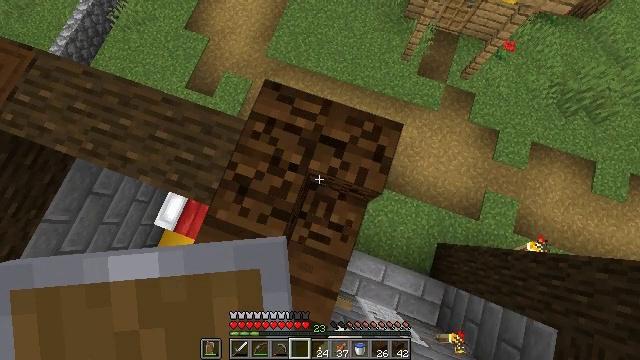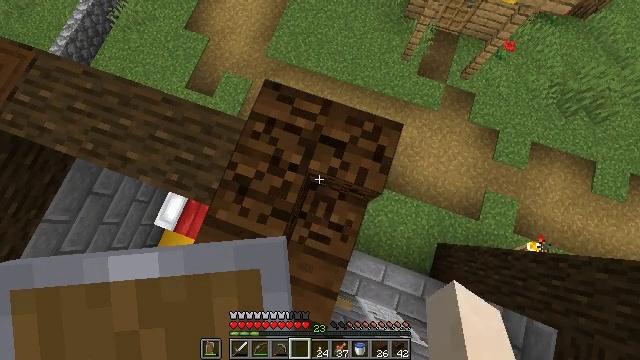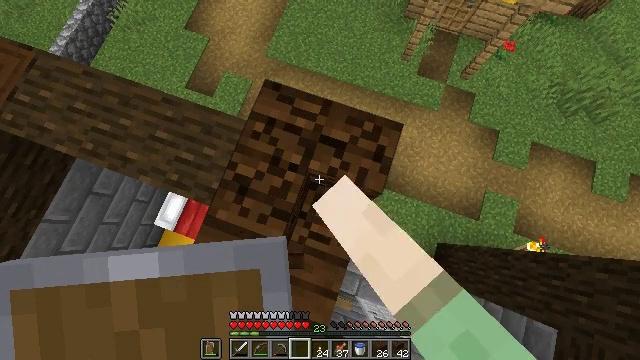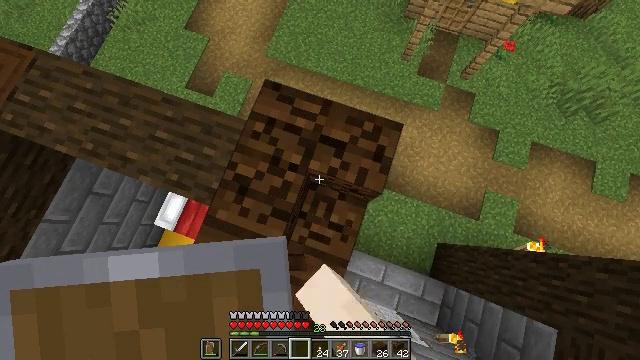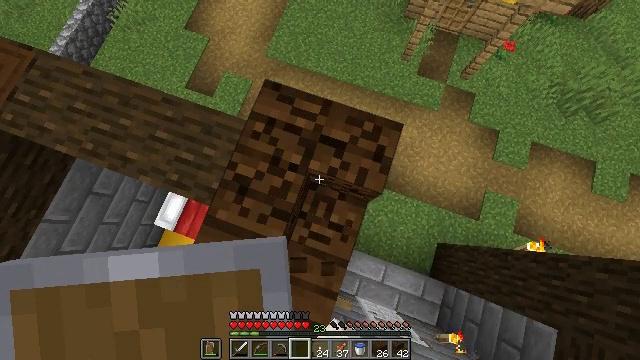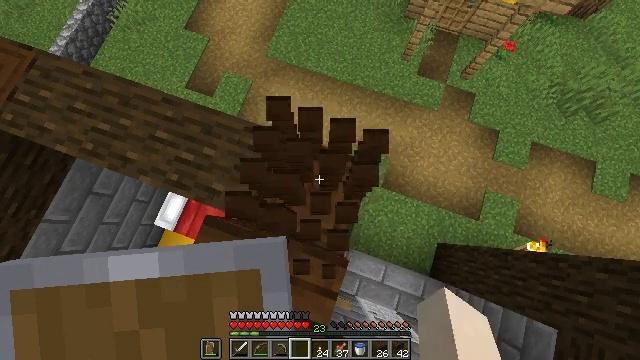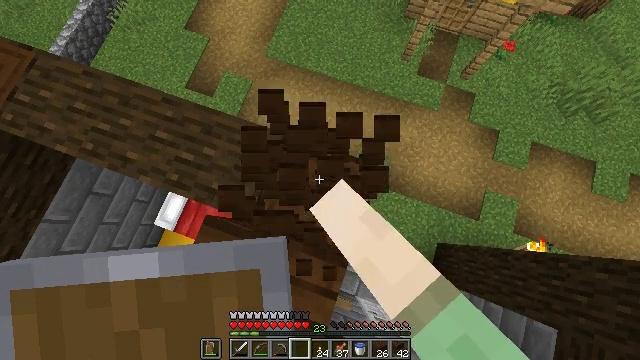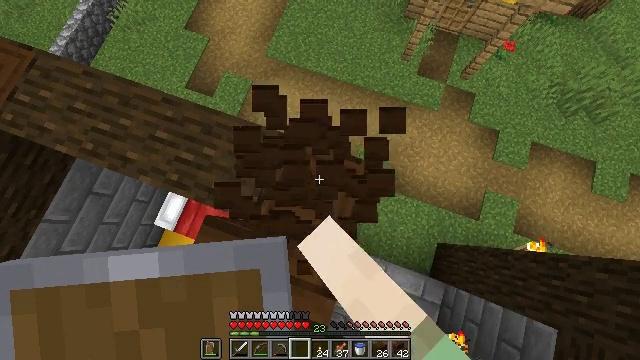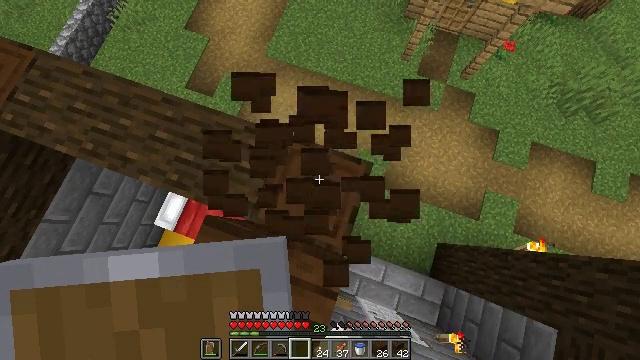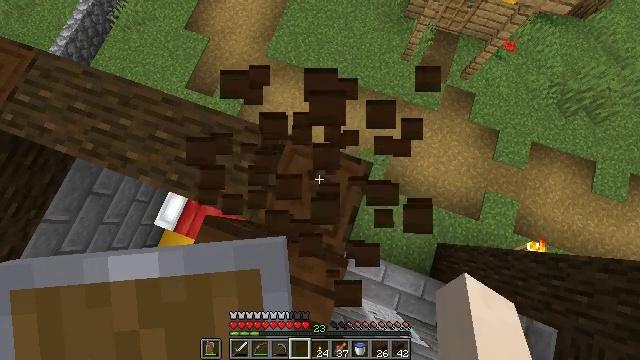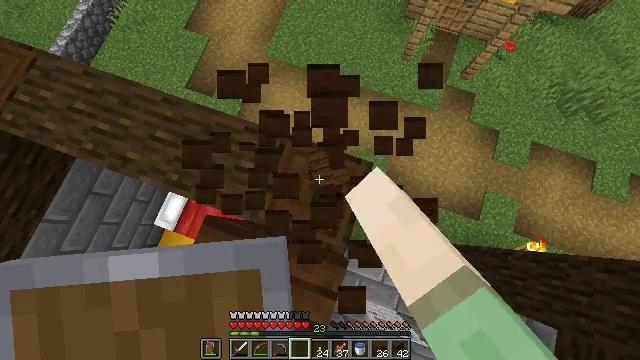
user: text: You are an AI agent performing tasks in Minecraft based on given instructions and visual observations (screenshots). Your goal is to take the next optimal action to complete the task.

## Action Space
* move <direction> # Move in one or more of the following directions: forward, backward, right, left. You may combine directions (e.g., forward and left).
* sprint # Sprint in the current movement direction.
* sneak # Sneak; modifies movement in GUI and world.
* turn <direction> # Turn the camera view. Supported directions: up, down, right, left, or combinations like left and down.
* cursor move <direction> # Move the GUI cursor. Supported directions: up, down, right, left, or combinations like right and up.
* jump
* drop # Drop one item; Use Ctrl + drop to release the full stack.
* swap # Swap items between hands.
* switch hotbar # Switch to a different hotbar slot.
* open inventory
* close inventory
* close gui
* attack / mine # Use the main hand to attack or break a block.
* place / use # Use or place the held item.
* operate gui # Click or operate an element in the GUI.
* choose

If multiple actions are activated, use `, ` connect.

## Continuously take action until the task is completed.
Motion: motion action
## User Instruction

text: Mine dark oak stairs from a structure.
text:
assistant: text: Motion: attack / mine
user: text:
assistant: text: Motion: attack / mine
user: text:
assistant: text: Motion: attack / mine
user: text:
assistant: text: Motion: attack / mine
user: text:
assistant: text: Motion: attack / mine
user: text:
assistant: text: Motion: attack / mine
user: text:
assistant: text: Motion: attack / mine
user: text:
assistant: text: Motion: attack / mine
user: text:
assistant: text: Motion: attack / mine
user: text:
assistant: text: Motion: attack / mine
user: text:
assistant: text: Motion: no_op